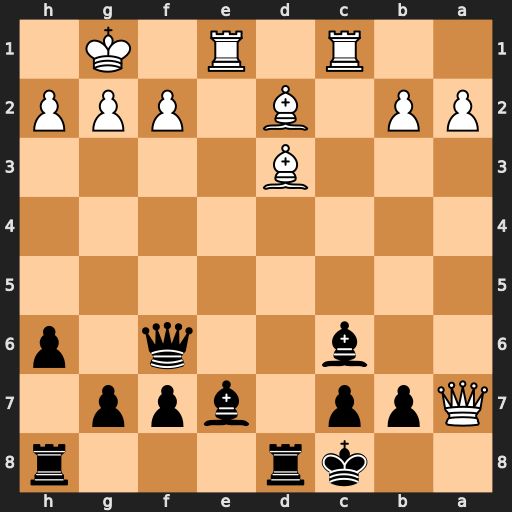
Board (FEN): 2kr3r/Qpp1bpp1/2b2q1p/8/8/3B4/PP1B1PPP/2R1R1K1
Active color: b
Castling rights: -
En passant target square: -
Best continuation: Rxd3 Rxc6 Qxc6